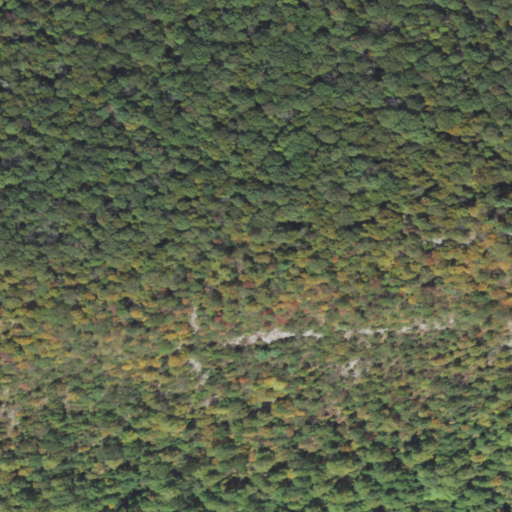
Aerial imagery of gap in Pennsylvania named Longs Gap containing only deciduous forest